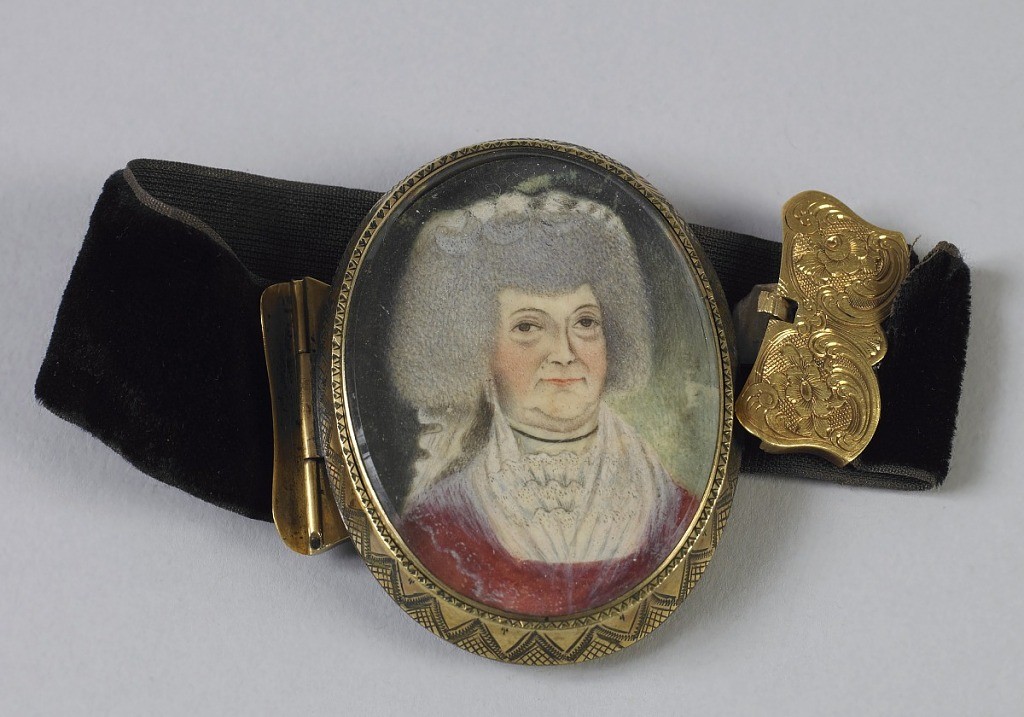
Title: Portrait miniature set on a bracelet
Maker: Ebenezer Mack, American
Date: ca. 1790 (portrait miniature); ca. 1830 (bracelet)
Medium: watercolor on ivory, chased gold, silk velvet, cut glass
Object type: portrait miniature on bracelet
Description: Oval portrait miniature of a woman wearing red dress, ca. 1790, behind glass and encased in gold frame; set into a black velvet bracelet with chased gold clasps, ca. 1830.